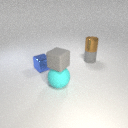
small brown metal cylinder above small gray rubber cylinder